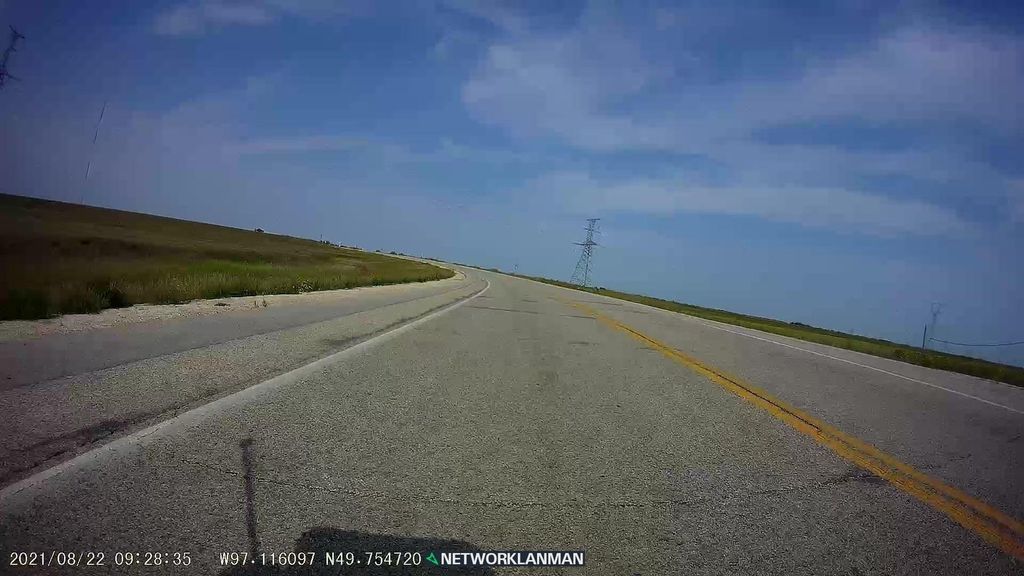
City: winnipeg